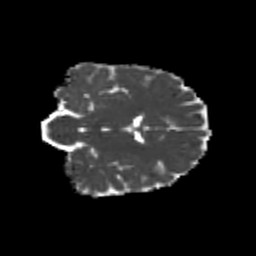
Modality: MD
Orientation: coronal
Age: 22
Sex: female
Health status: healthy
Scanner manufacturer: philips
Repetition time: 7.39 s
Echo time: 0.08599 s